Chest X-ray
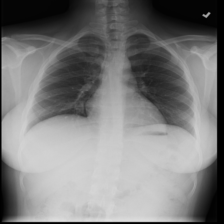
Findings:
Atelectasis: negative
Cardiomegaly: negative
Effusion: negative
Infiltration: negative
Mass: negative
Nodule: negative
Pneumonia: negative
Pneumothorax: negative
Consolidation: negative
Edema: negative
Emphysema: negative
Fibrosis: negative
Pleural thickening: negative
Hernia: negative